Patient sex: M
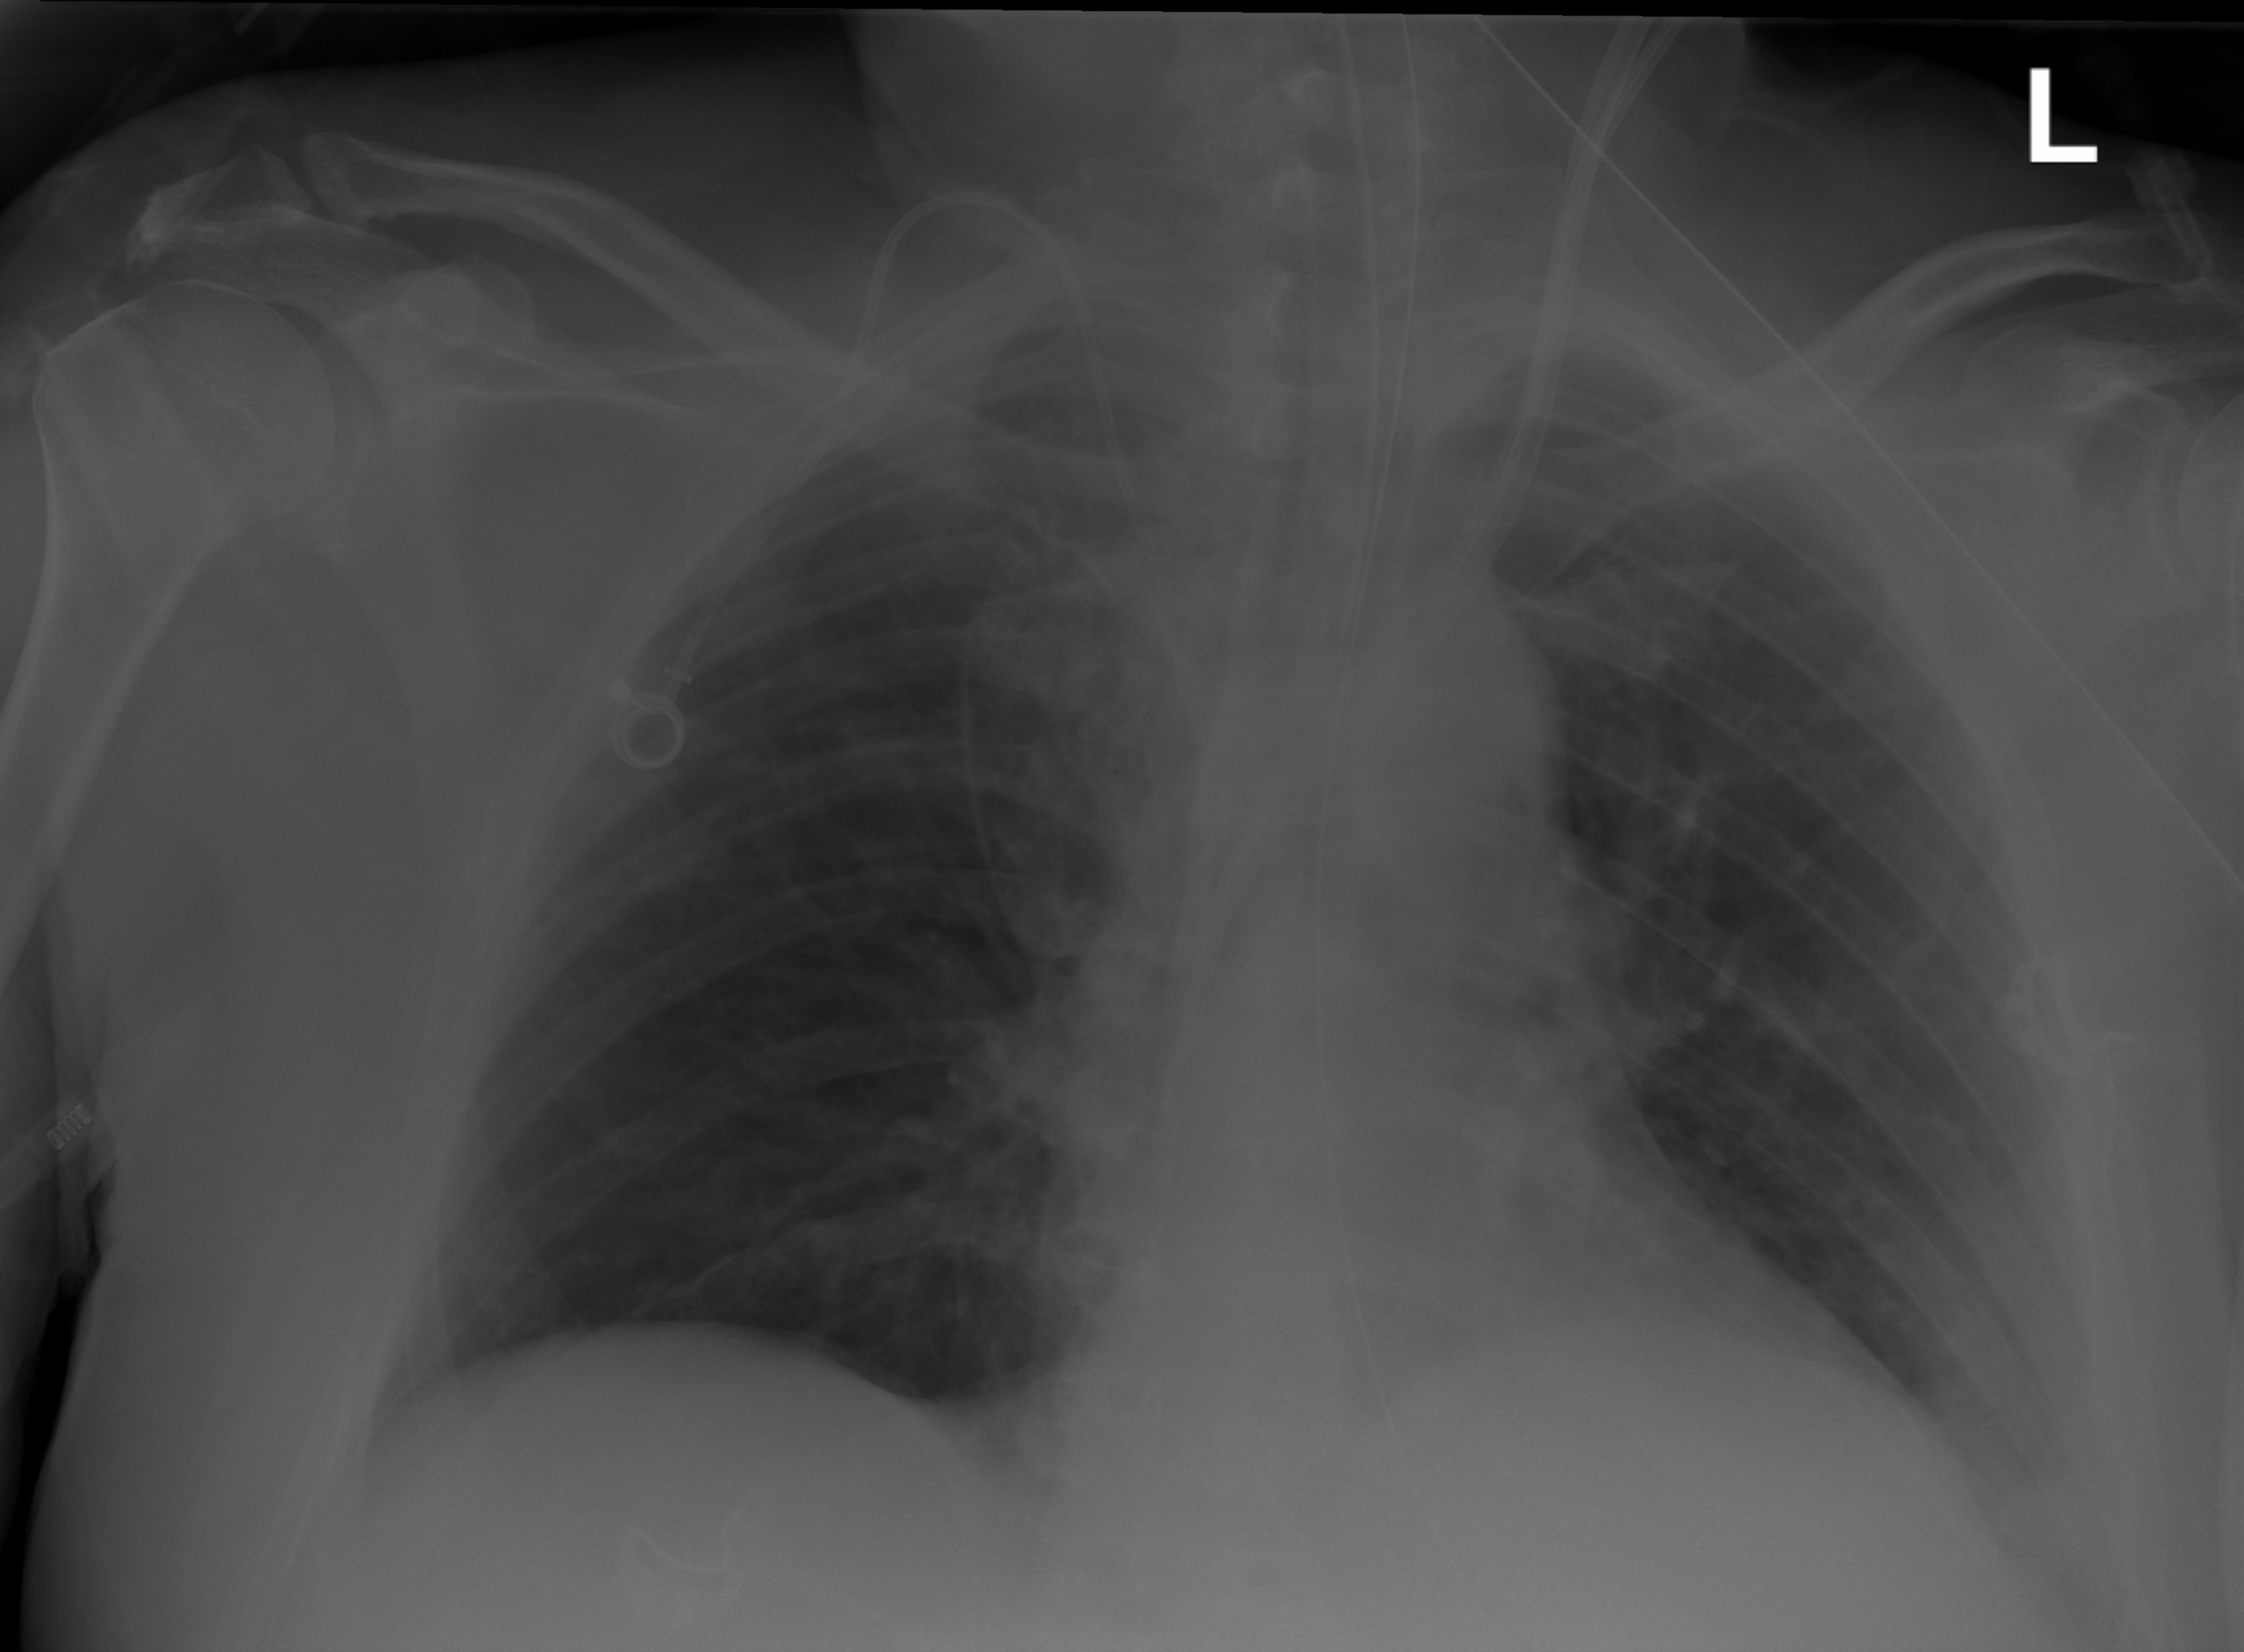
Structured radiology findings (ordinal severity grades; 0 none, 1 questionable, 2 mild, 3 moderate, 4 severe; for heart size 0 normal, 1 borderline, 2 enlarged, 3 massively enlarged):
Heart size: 1
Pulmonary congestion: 2
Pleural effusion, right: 0
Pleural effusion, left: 2
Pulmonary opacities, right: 0
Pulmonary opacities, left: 1
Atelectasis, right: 0
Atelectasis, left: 2